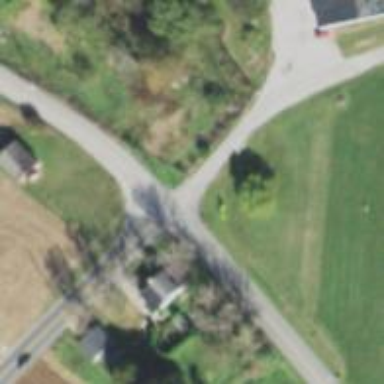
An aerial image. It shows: Road with stop sign.